Question: Count the number of objects in the diagram.
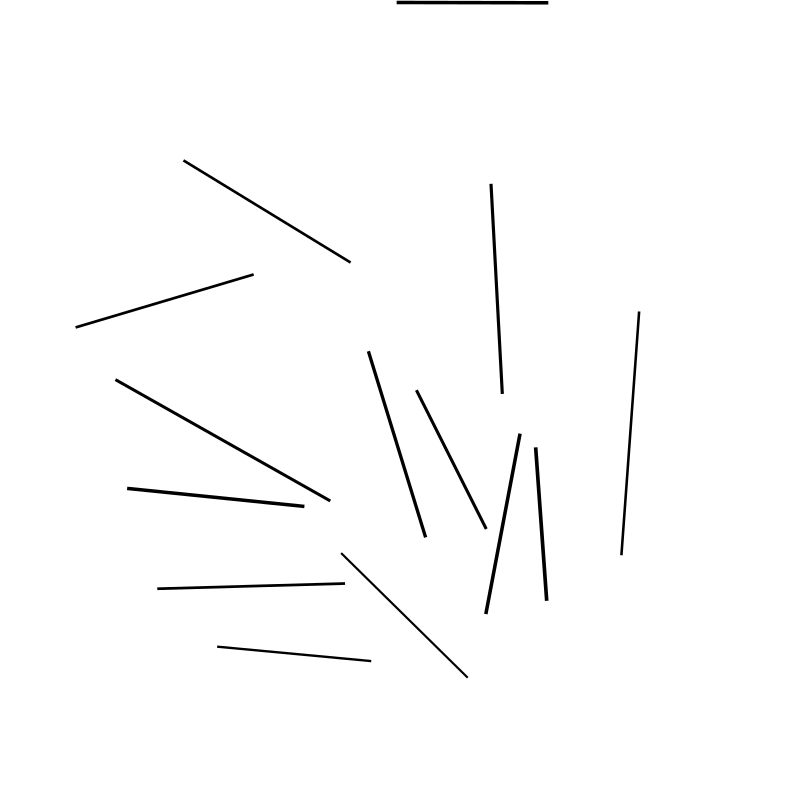
Answer: 14